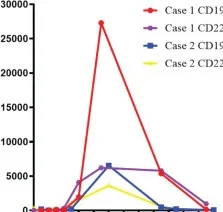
Clinical evolutions after infusion of anti-CD19 and anti-CD22 CAR T-cell cocktail in patients. (D) Lentiviral copy numbers after CAR T-cell infusion.
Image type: pathology (immunostaining)